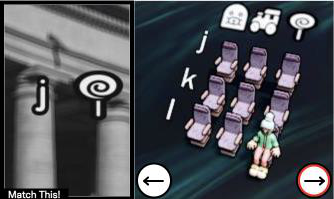
Task: seats
Answer: no